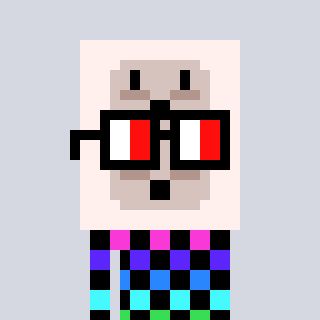
a pixel art character with square glasses with black frames and red eyes, a outlet-shaped head and a orange-colored body on a cool background